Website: walmart
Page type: account-selection
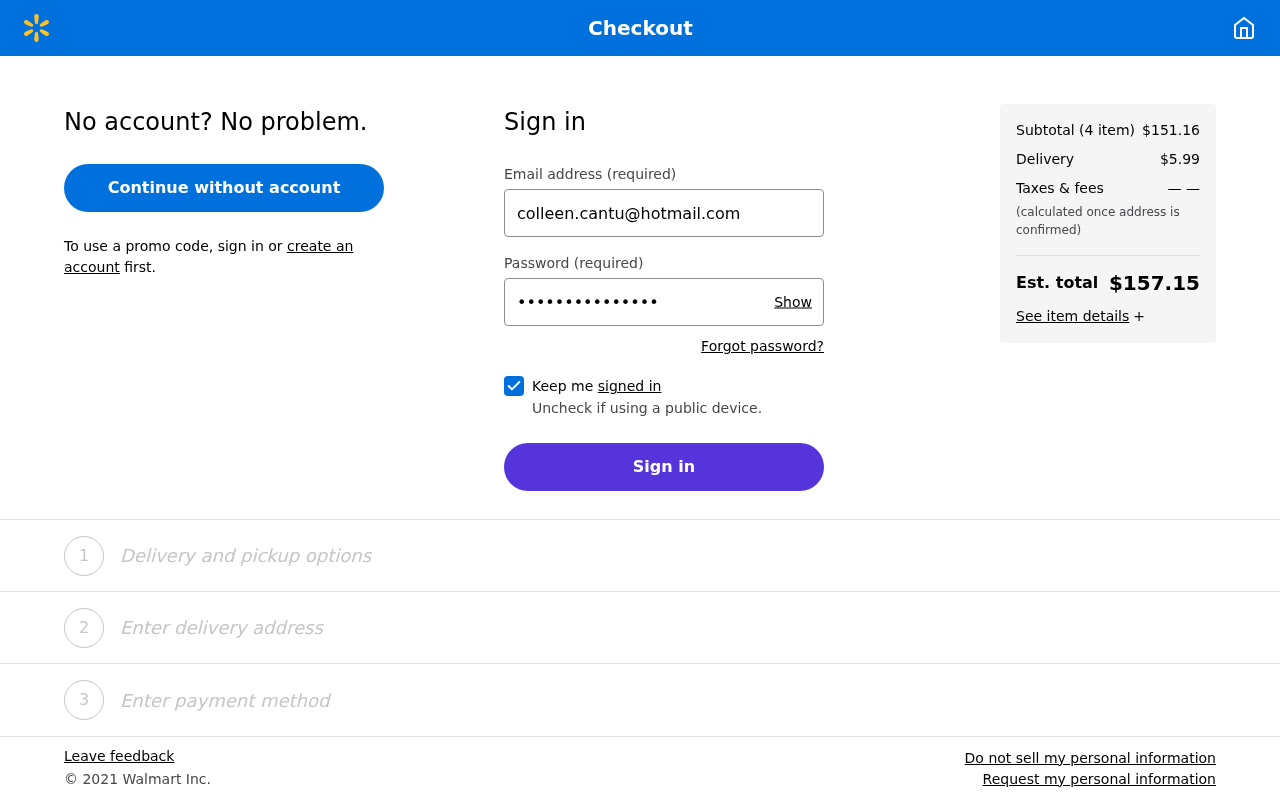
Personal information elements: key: PII_EMAIL
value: colleen.cantu@hotmail.com
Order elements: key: ORDER_NUM_ITEMS
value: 4
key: ORDER_SUBTOTAL
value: $151.16
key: ORDER_SHIPPING_COST
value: $5.99
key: ORDER_TOTAL
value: $157.15